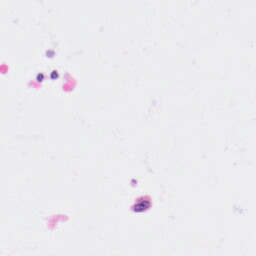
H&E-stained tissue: Kidney